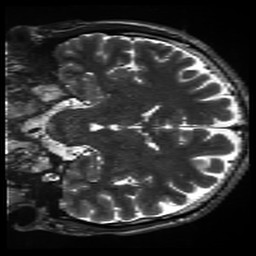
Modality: inplaneT2
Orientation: coronal
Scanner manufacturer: siemens
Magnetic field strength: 3 T
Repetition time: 11 s
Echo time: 0.059 s